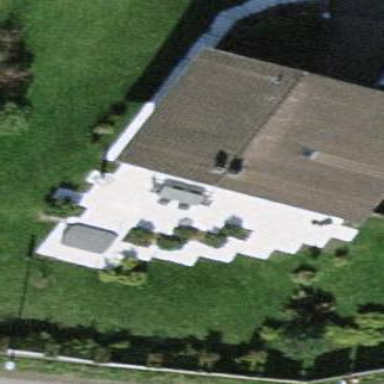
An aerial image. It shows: Detached building with gabled roof made of tiles oriented across.